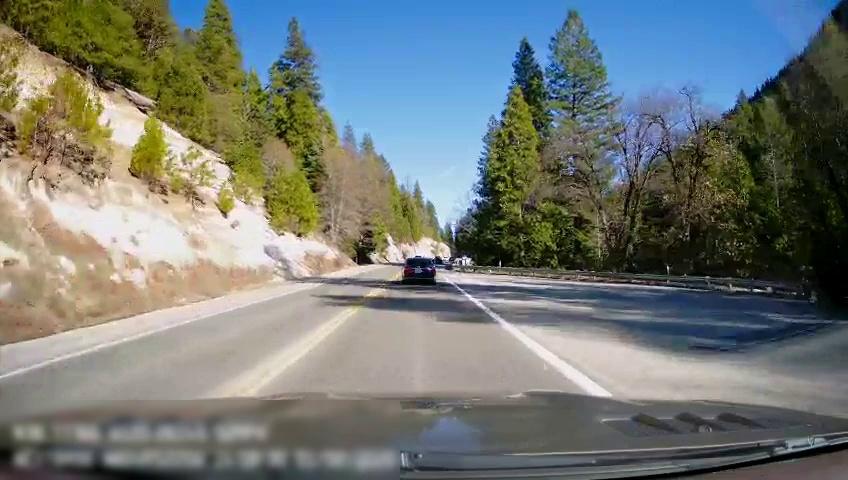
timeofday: Day
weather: Sunny
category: Drivable Space
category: Vehicles | Car
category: Vehicles | Car
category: Lanes | Opposite Lane
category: Lanes | Opposite Lane
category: Lanes | Current Lane
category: Lanes | Current Lane